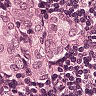
Metastatic tissue present: yes